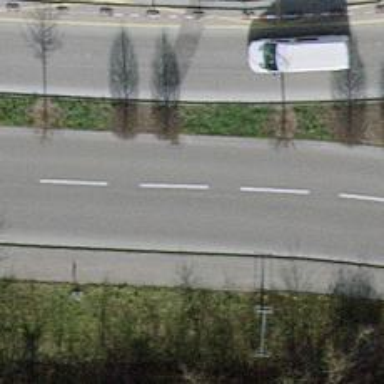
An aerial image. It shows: Secondary road with asphalt surface. There is cycle track on the right side of the road.